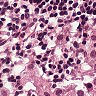
Metastatic tissue present: yes